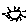
Label: sun